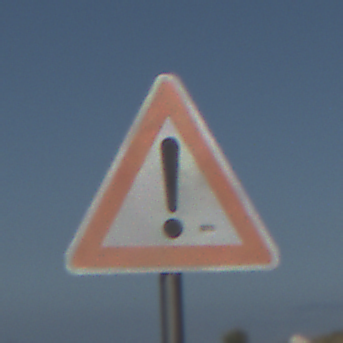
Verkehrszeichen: Gefahrenstelle
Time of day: MorningAfternoon
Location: Outdoor (Nature)
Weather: Clear
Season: NotSpecified
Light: Natural